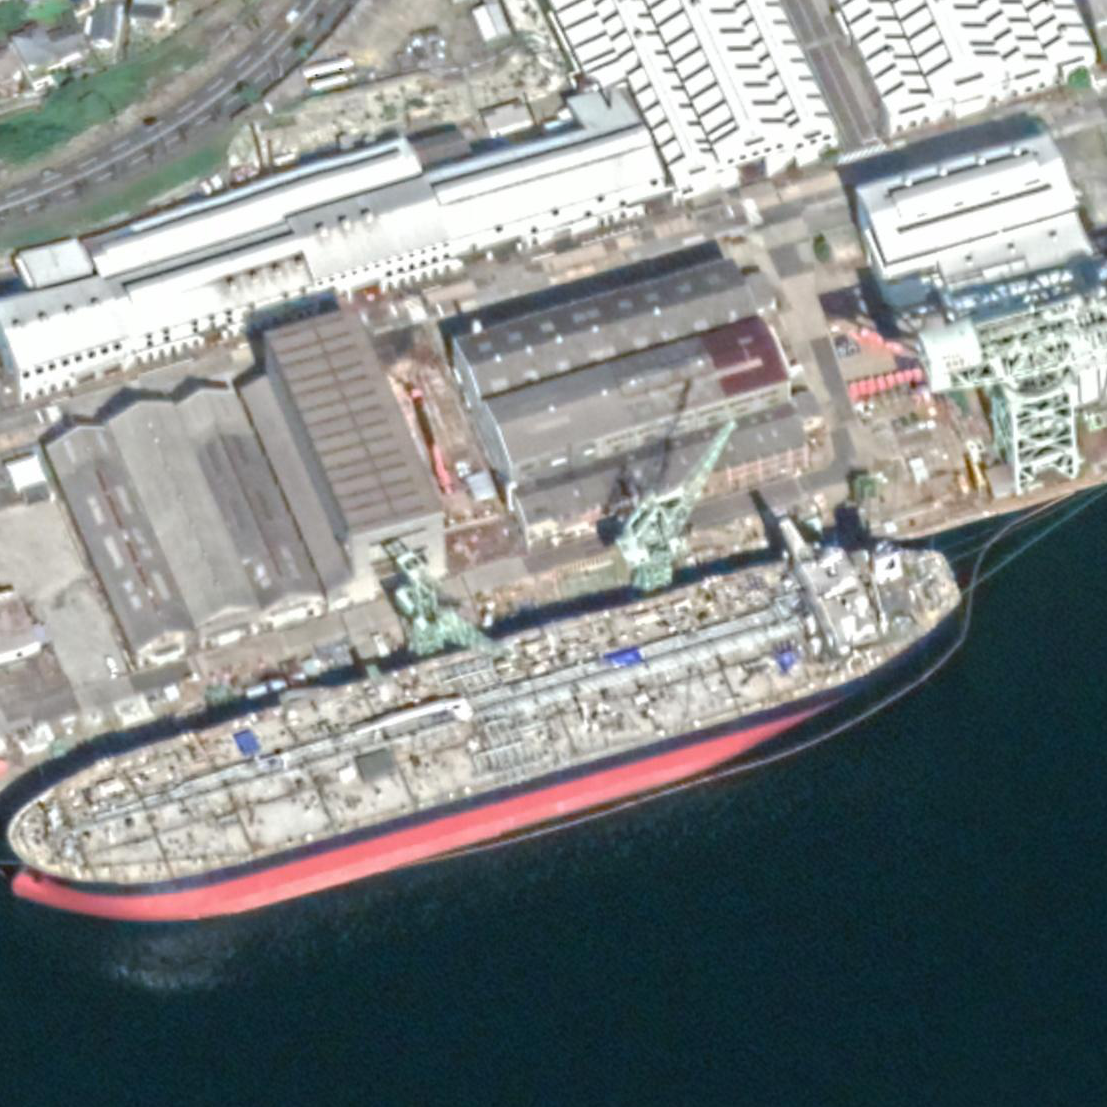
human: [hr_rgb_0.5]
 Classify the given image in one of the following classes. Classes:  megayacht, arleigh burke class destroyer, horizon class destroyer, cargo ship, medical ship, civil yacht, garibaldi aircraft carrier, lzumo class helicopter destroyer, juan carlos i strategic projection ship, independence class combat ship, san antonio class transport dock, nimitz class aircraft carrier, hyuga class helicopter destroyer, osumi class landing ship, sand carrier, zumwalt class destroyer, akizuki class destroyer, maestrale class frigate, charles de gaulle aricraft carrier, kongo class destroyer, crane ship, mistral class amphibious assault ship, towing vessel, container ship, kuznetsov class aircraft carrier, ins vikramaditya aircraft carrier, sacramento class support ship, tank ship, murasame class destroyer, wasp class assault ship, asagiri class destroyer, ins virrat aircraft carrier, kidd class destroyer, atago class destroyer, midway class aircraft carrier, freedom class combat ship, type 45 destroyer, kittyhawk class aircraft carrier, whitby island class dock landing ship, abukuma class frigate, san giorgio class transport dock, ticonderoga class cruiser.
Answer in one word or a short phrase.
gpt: Tank ship